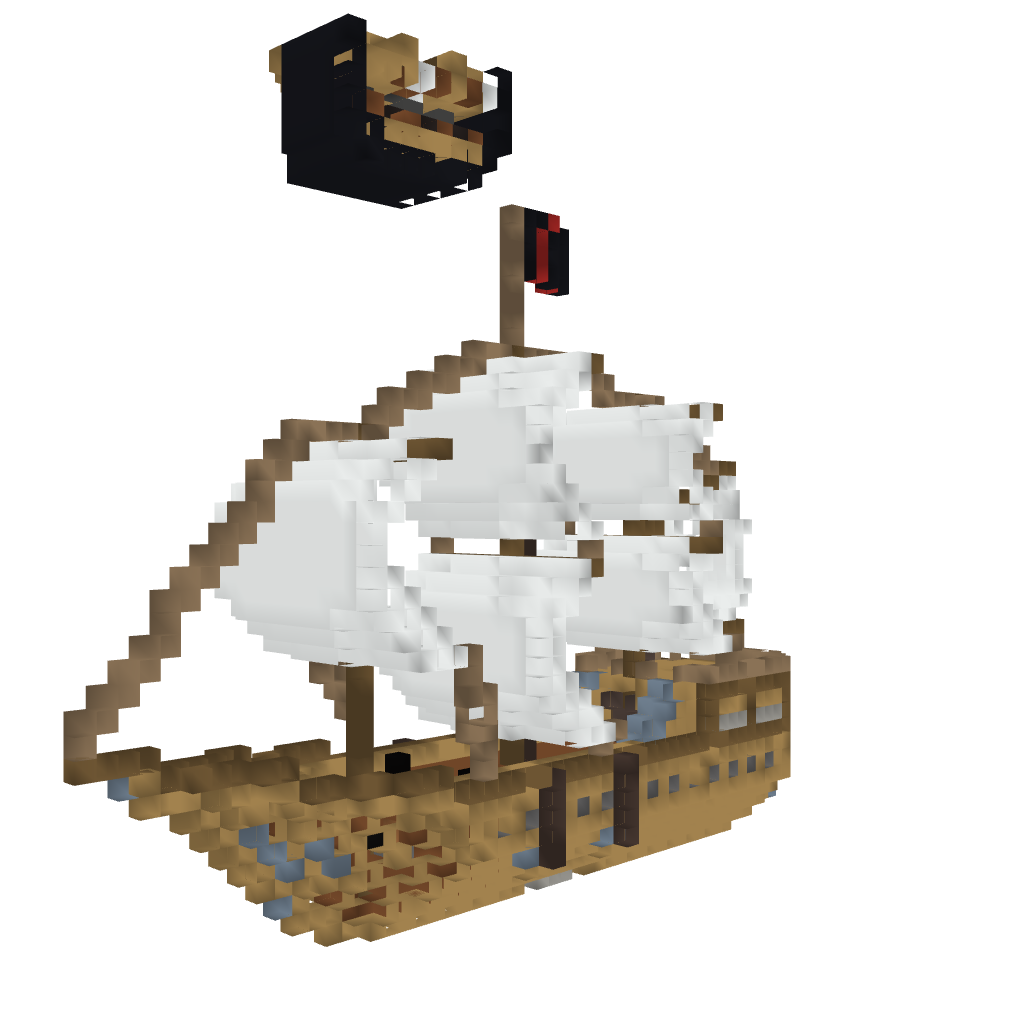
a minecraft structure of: Ghost ship